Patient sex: M
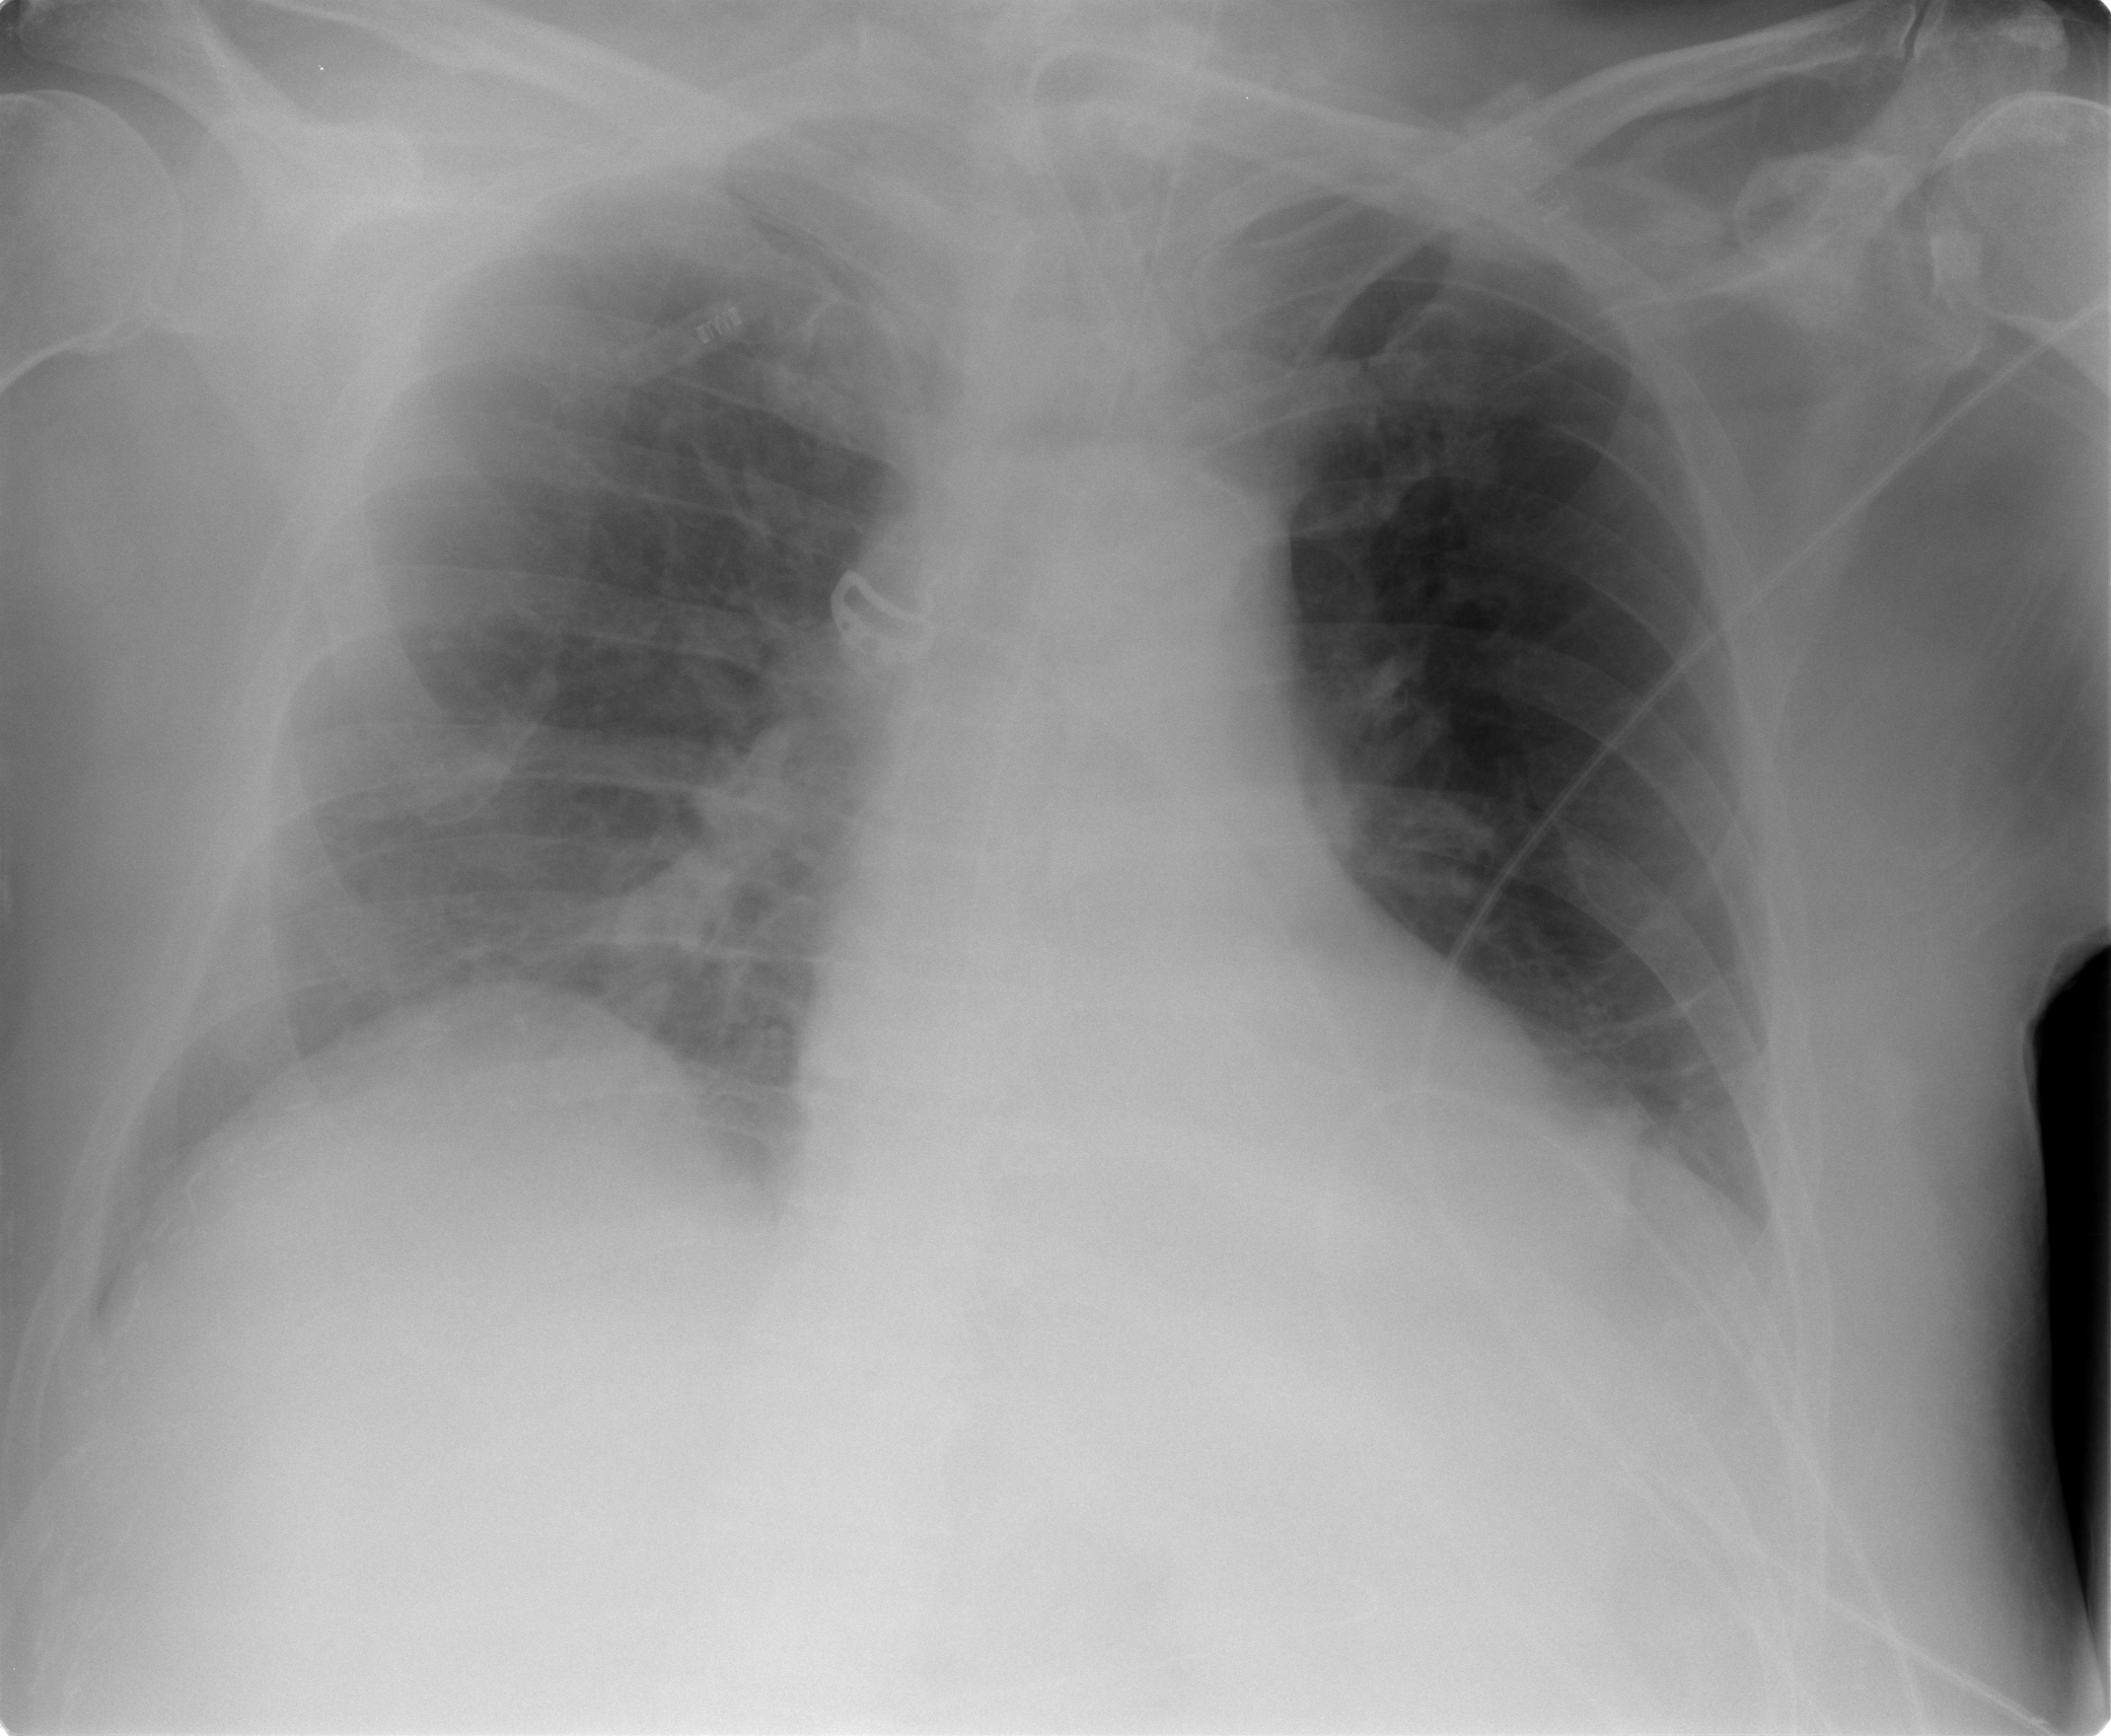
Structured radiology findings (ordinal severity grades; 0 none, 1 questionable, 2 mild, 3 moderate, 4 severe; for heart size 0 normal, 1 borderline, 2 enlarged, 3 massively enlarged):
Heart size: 0
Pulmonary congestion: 0
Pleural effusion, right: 0
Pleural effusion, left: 0
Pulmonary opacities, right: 1
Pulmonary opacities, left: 0
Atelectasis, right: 0
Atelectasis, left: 1